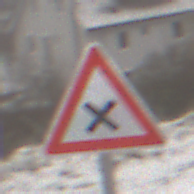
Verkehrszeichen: KreuzungOderEinmuendung
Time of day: Midday
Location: Outdoor (Nature)
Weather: Overcast
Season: Winter
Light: Natural